Question: I am trying to add an "XML File" datasource in Jaspersoft Studio 6.2 to a report which is actually a call to a REST service requiring a single parameter as part of the path.

if the image doesn't display here is a description:
The URL I use is like so : 'http://.../service/rest/report/'
Options:
GET
Parameter:
name=id
value=$P{ReportID} (the parameter is already created with a default value)
When I try to test it, this is what happens
'''
net.sf.jasperreports.engine.JRRuntimeException: javax.net.ssl.SSLHandshakeException: sun.security.validator.ValidatorException: PKIX path building failed: sun.security.provider.certpath.SunCertPathBuilderException: unable to find valid certification path to requested target
at net.sf.jasperreports.data.http.HttpDataConnection.getInputStream(HttpDataConnection.java:101)
at net.sf.jasperreports.data.DataFileStream.<init>(DataFileStream.java:47)
at net.sf.jasperreports.data.DataFileUtils.getDataStream(DataFileUtils.java:62)
at net.sf.jasperreports.data.xml.XmlDataAdapterService.loadDataDocument(XmlDataAdapterService.java:140)
at net.sf.jasperreports.data.xml.XmlDataAdapterService.contributeParameters(XmlDataAdapterService.java:70)
at net.sf.jasperreports.data.AbstractDataAdapterService.test(AbstractDataAdapterService.java:105)
at com.jaspersoft.studio.data.wizard.AbstractDataAdapterWizard$3.runOperations(AbstractDataAdapterWizard.java:162)
at com.jaspersoft.studio.utils.jobs.CheckedRunnableWithProgress$1.run(CheckedRunnableWithProgress.java:59)
at java.lang.Thread.run(Thread.java:745)
'''
I know this should work. I can call the service in a browser using '.../report/?id=xx' and I get back the expected XML data. I have also tested this using the "WebService Data Source" plug-in found on the community.jaspersoft.com site - that works as well in the Studio app (but I am unable to configure it on the server).
So the question is, how do I get around this SSL exception? My app server is internal and does not use SSL (still under development).
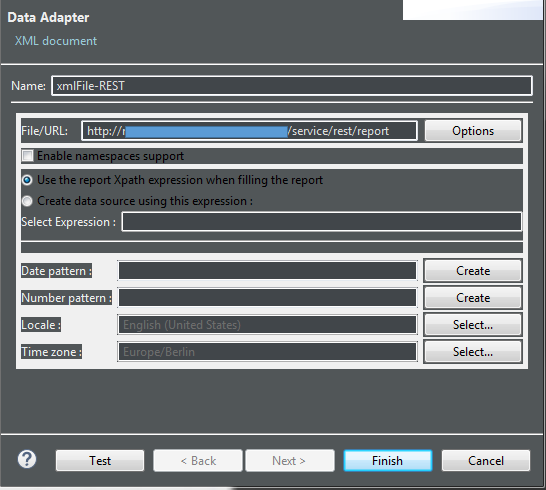
Answer: There a two ways to tackle this:
- -
For more details take a look here: <URL>